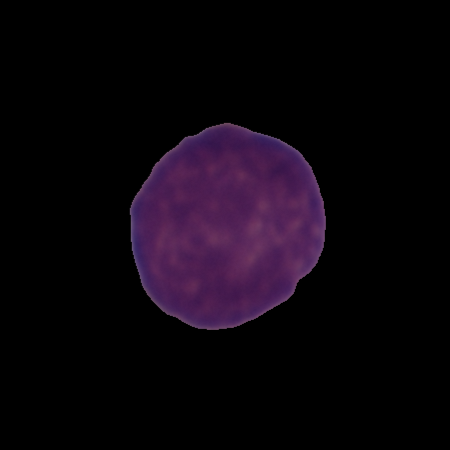
Label: healthy